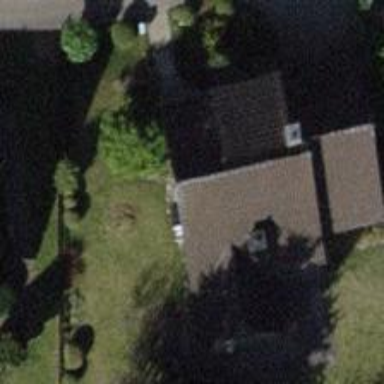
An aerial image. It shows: Detached building.